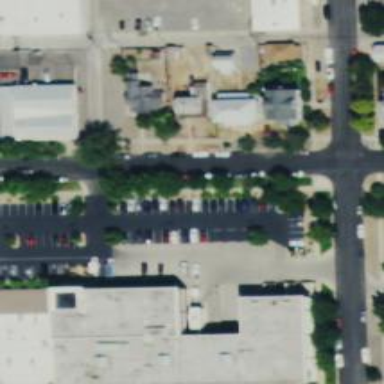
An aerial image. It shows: Parking space is available.